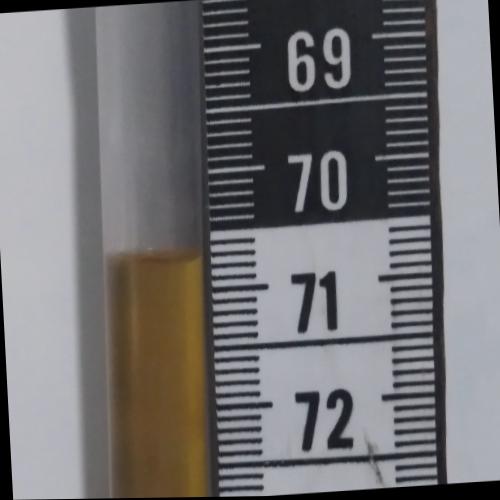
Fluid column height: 70.7 cm